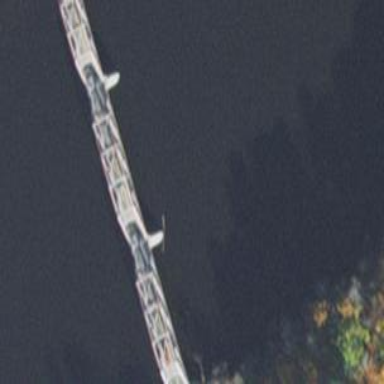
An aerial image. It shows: Man-made bridge.